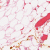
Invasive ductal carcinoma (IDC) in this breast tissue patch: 0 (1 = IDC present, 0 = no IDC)